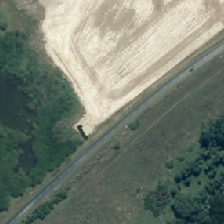
Land cover: low_producing_grassland